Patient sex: F
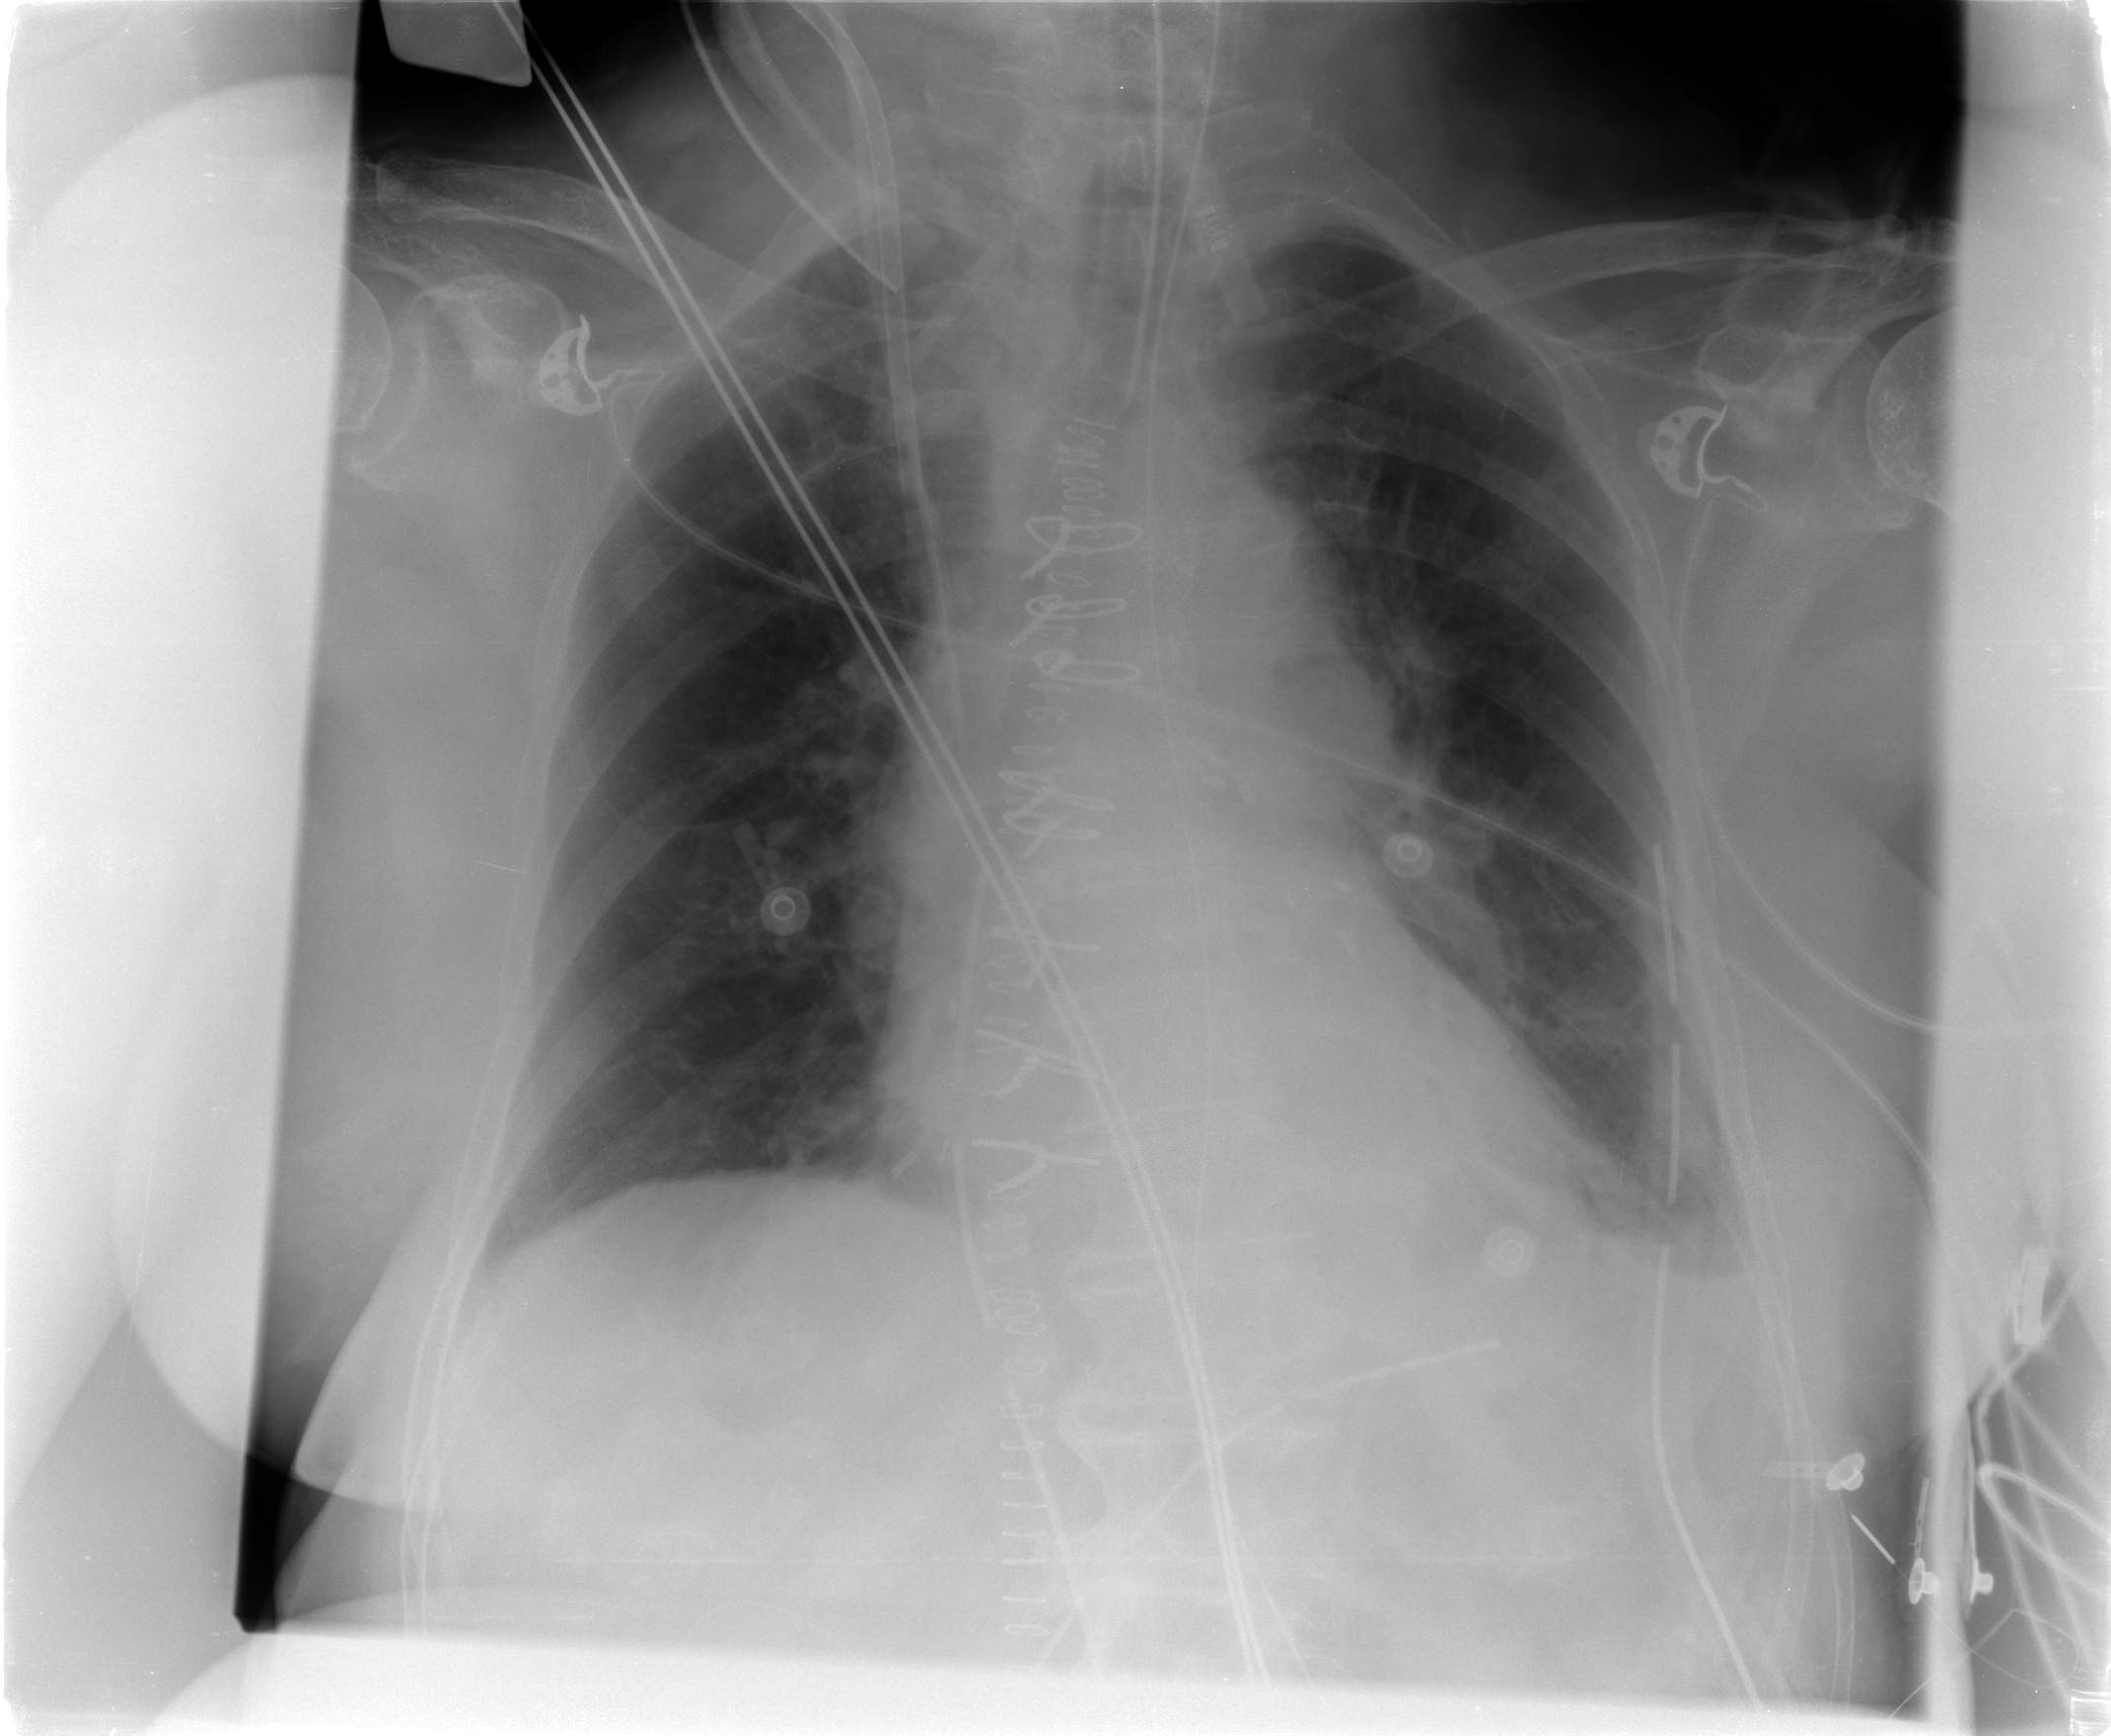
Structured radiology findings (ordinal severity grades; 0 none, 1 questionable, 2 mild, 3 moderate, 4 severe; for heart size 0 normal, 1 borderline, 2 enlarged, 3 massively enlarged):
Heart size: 0
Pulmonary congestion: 0
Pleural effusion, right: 0
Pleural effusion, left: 2
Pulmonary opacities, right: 0
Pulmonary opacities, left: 0
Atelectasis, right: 2
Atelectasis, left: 2